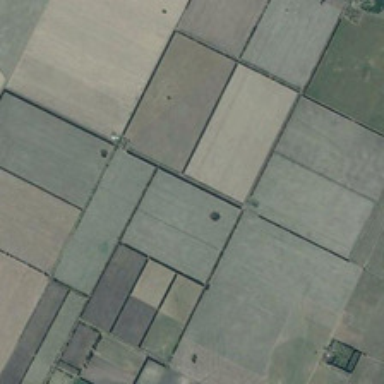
Many pieces of farmlands are together .